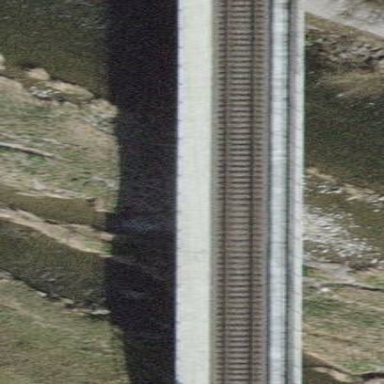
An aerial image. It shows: Beam bridge structure.